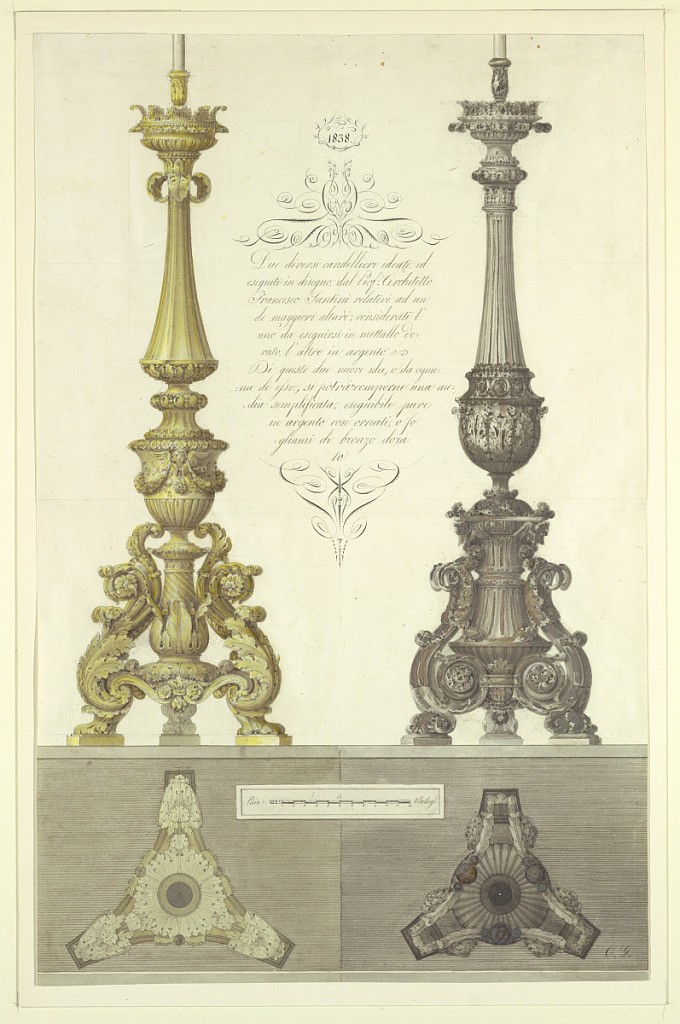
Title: Two Designs for Candelabra
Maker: Francesco Santini, Italian, 1763 - 1840
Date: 1838
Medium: Brush and watercolor, pen and ink, graphite, varnish on paper
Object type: Drawing
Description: Vertical rectangle. At bottom, a molded panel in the entire width of the sheet, with a plan of the bases, either with a correspondingly colored background. Above in the interval between the bases is a tablet with the scale: Piede di Bologna. The candelabra have Neo-Renaissance forms. The left one is supported by three leaf feet. The base consists of acanthus scrolls, connected below by other scrolls, and a baluster inside. The lower part of the shaft is a vase, with cherubim supporting festoons at the main part of the body, the upper a fluted baluster, with four--three are visible--as broad, curled leaves below the capital. The bowl of the socket has a cresting of curled leaves. At right: the base consists of three scrolls, the lower spirals of which are connected by a clasp, and parts of which are the feet, and of an inner vase, the mouth of which forms together with the base of the baluster a knob below at the shaft. At the rim of the vase are cherubim. The baluster has below a leaf calyx and a moulding; its shaft is fluted. The bowl of the socket has a cresting of leaves. The lower parts of the candles are visible.